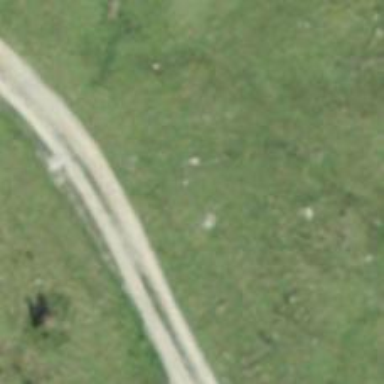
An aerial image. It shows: Unpaved track with grade2 tracktype.